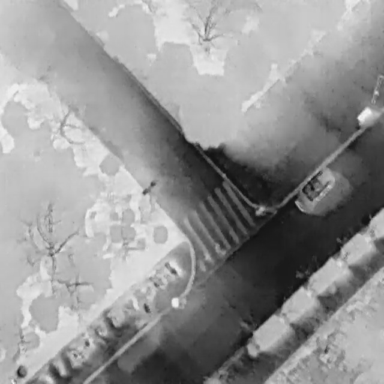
There is a Car in the infrared image.